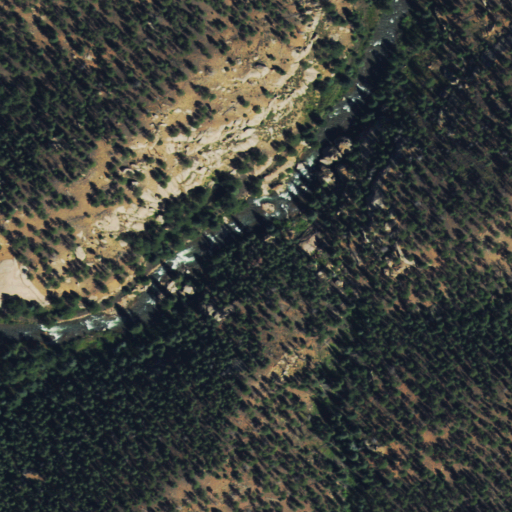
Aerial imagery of valley in Colorado named Beaver Gulch containing evergreen forest, shrub, and open development